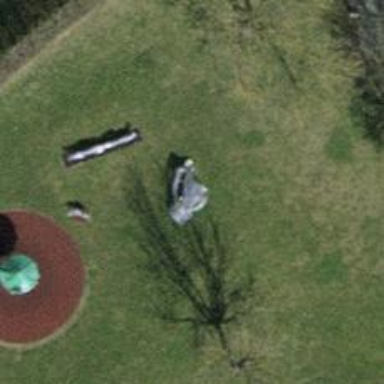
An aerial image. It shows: Playground with various play structures.